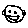
Label: smiley face